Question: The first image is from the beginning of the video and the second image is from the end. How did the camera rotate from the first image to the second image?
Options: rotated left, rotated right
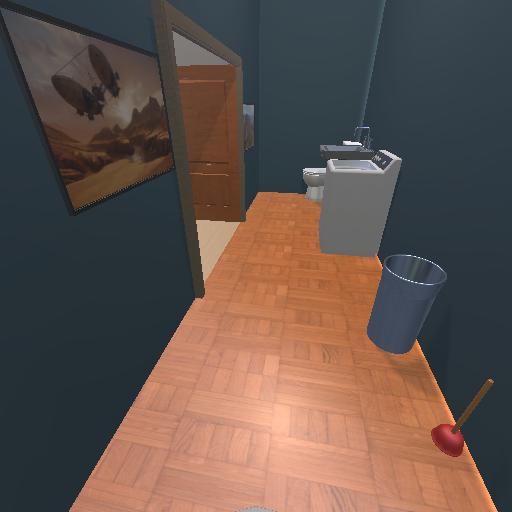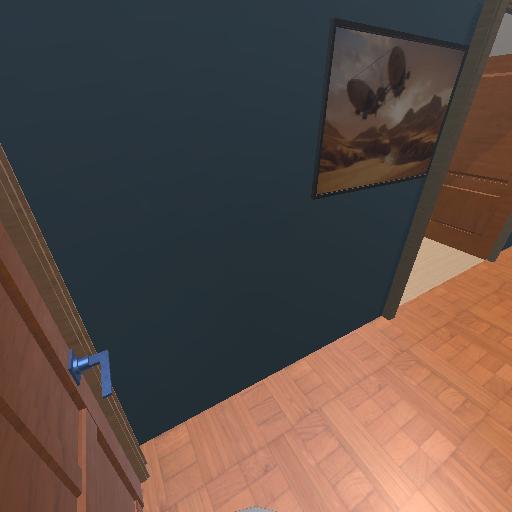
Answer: rotated left